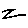
Label: zigzag